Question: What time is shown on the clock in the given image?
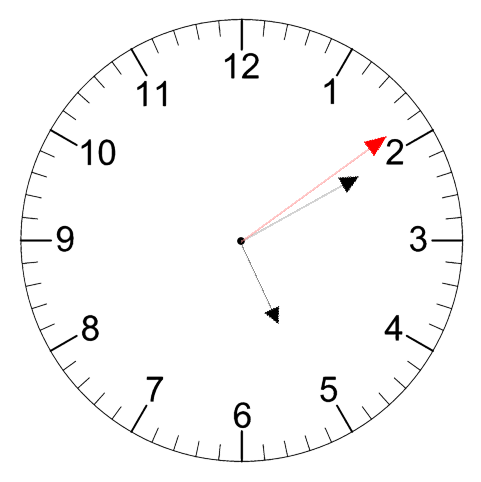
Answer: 05:10:09